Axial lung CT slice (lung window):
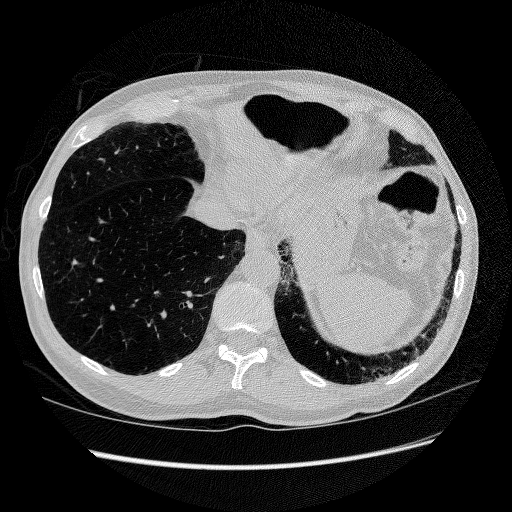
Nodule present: no